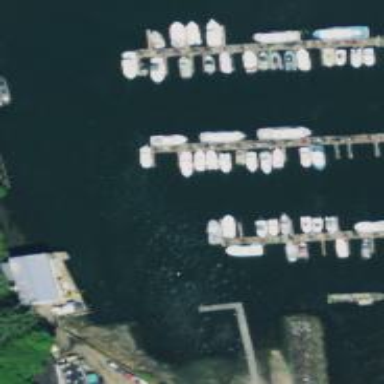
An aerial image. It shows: Man-made pier.